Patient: sex M, age 53
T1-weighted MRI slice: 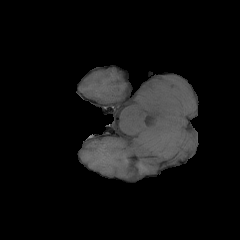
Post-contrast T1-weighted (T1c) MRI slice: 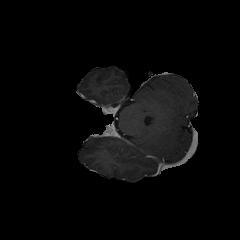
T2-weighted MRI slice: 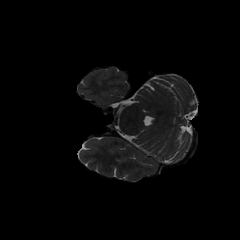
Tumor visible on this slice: no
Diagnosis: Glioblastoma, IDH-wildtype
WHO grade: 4